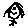
Label: line